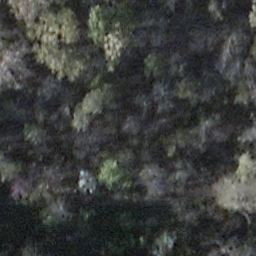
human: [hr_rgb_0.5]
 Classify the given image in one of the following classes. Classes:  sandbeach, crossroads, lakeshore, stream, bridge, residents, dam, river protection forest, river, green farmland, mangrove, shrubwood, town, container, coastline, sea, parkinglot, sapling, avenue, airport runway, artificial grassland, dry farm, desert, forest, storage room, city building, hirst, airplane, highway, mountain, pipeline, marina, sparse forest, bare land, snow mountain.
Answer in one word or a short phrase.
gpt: shrubwood